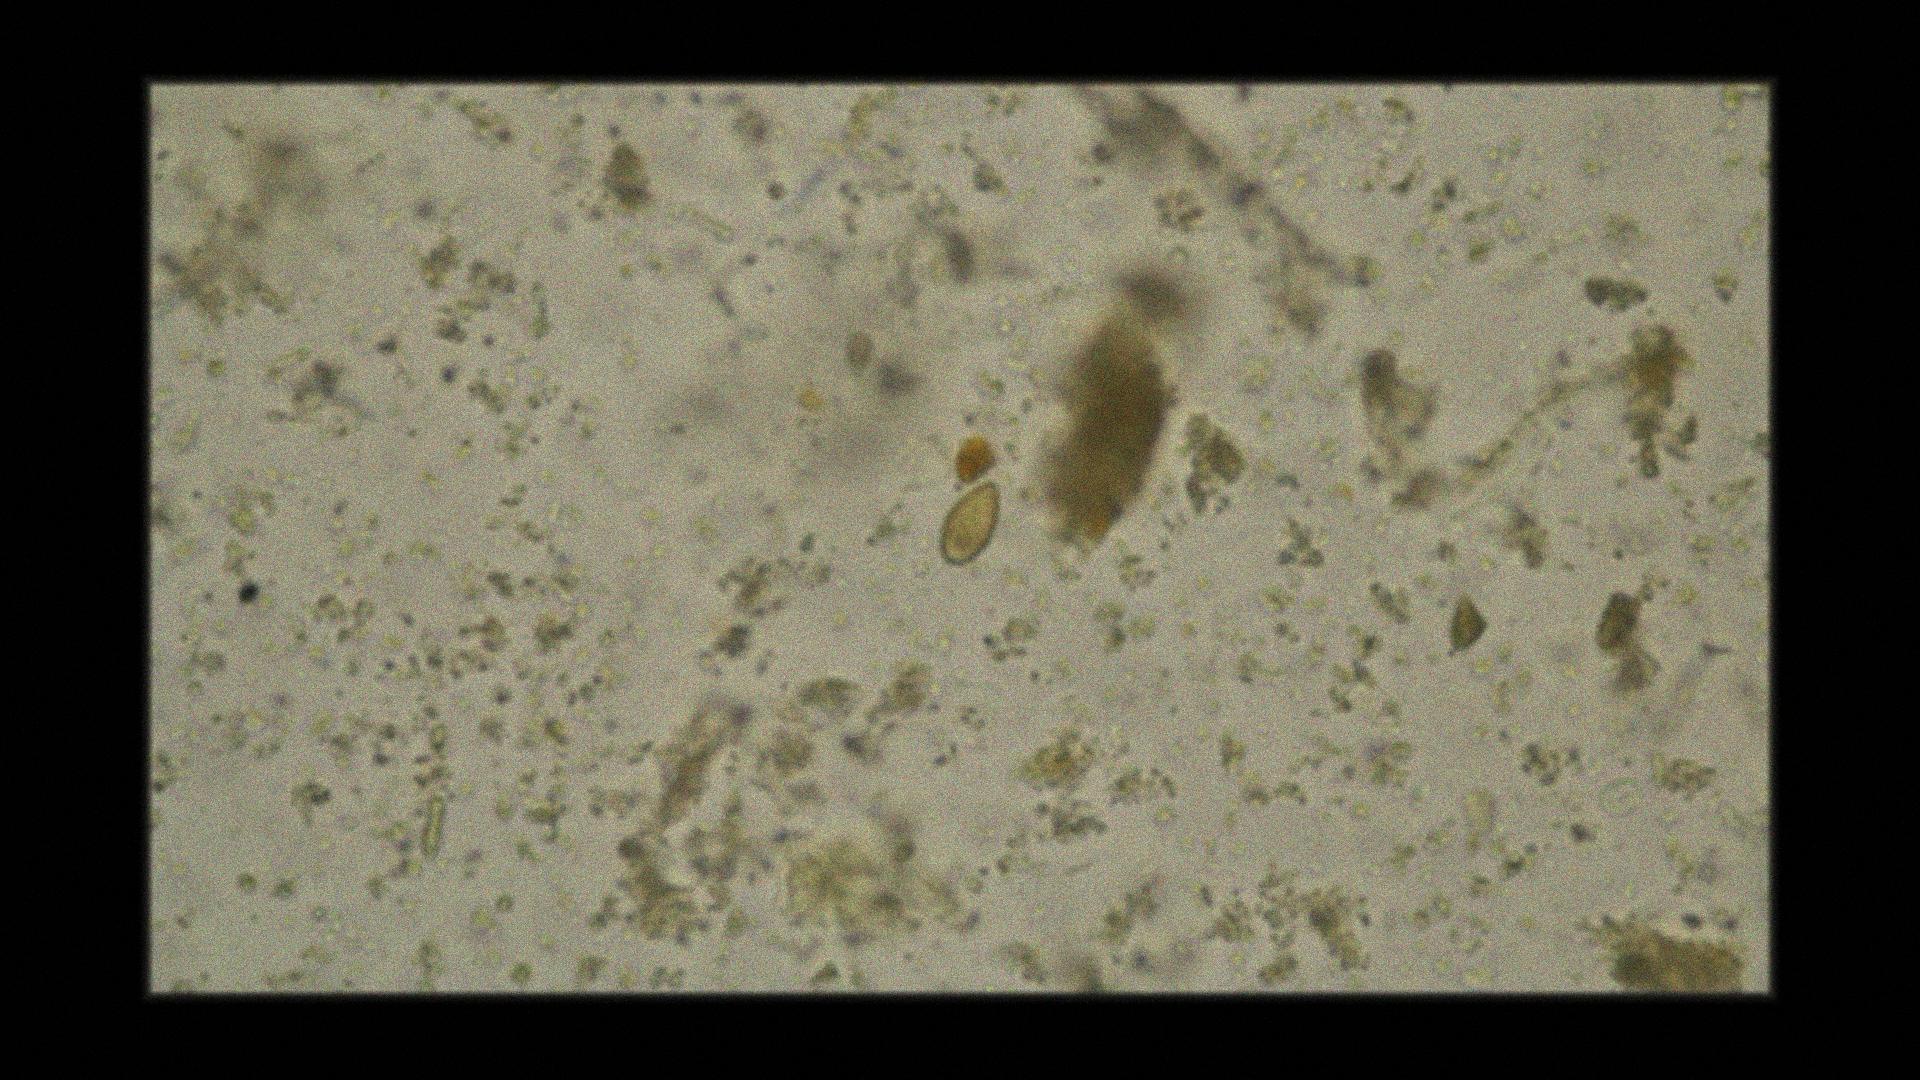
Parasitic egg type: Opisthorchis viverrine